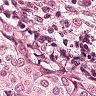
Metastatic tissue present: no